Question: I am creating a beamer presentation in which I have a figure displaying several time series together with a legend (say 10 series for 10 countries). I would like to know if there is a reasonably simple way to dynamically add the series within beamer, presumably by having a chunk create 10 figures and inserting them in sequence as separate frames. The legend would also be updated as more series are added. I am guessing that a solution would involve looping over a list of 10 countries, sequentially adding a country at a time.

Below is a reasonably minimized example with a single figure showing all the series. I have kept the original data so the code is a little long I'm afraid, I hope that won't be a problem. [the Figure reference number is not displaying, for some reason, so if anyone knows how to fix this I will update the code accordingly.]
'''
\documentclass{beamer}
\setbeamertemplate{navigation symbols}{}
<<setup, include=FALSE>>=
library(knitr)
### Load Libraries:
library(ggplot2)
library(scales)
library(xlsx)
library(reshape2)
library(RColorBrewer)
### Set Color & Shape Scheme:
colorPalette <- colorRampPalette(brewer.pal(9, "Set1"))(9)
shapePalette <- c(17, 2, 16, 1, 15, 0, 18, 5, 24)
### Load Data
df <-
structure(list(Year = c(1970, 1971, 1972, 1973, 1974, 1975, 1976,
1977, 1978, 1979, 1980, 1981, 1982, 1983, 1984, 1985, 1986, 1987,
1988, 1989, 1990, 1991, 1992, 1993, 1994, 1995, 1996, 1997, 1998,
1999, 2000, 2001, 2002, 2003, 2004, 2005, 2006, 2007, 2008, 2009,
2010), US = c(3.42265371889757, 3.40883775035394, 3.48714154544623,
3.3918808399871, 3.2149786413858, 3.19962742859596, 3.26773941561925,
3.25691041518237, 3.21869258301295, 3.32930306011566, 3.54928091846329,
3.50605987885847, 3.58930933604703, 3.56947109521563, 3.39111206142848,
3.45519673484759, 3.63509892164379, 3.66190461652477, 3.62269304628001,
3.72937652705034, 3.72194002526906, 3.77418488930653, 3.78624707450568,
3.80047546800654, 3.71653349394787, 3.77606897480101, 3.88548730017041,
4.00931412858258, 4.23951158932882, 4.52108993780641, 4.50347585611652,
4.36449734409992, 4.1682991648011, 4.21151821995036, 4.47120525351423,
4.69843213308901, 4.87750093832889, 4.94023200000774, 4.36016047791801,
4.0607640596732, 4.09921895393402), Japan = c(2.9862145656143,
3.27993801479434, 3.73480428038432, 4.03650790453792, 3.96024700378101,
3.85535193733559, 3.74753619228984, 3.73415315599982, 3.78128411166629,
4.05653721191352, 4.33699408182422, 4.57194662728378, 4.74070126950775,
4.88225942346334, 4.85668276127374, 4.86434213335031, 5.29783056182241,
6.<PHONE>, 6.55780181703131, 6.92283014250265, 6.98525270056026,
6.61443218992994, 6.26683743354421, 6.09780509506938, 6.09430602943074,
6.0205640302122, 5.85719231863445, 5.76982637280404, 5.92011081443946,
6.01862462053832, 5.96279852951204, 5.89669397027792, 5.83636511534043,
5.80547391655667, 5.7075874671511, 5.73828029065974, 5.83468446323163,
5.78506098967758, 5.86809206830935, 6.19089593818452, 6.01237485111239
), Germany = c(2.25028311964994, 2.19997368560301, 2.2178393884591,
2.18479912165755, 2.20126698092742, 2.29465431841867, 2.28676888070146,
2.36449969898551, 2.45751763593208, 2.48603507321817, 2.5296440222246,
2.62013228686627, 2.72744244161062, 2.79661246602516, 2.83672792160897,
2.90342841424184, 2.94643285549051, 3.04244965338094, 3.03297460198842,
3.01193899964686, 2.93337465632571, 2.86881455730272, 2.89751818871317,
3.03685599967001, 3.07172228372608, 3.10277372448817, 3.20750040783546,
3.31142434149651, 3.4068805122629, 3.50800500275626, 3.56473937826538,
3.58484961640301, 3.63016879171539, 3.70546508418438, 3.7228401653644,
3.83695092187362, 3.77789847916255, 3.79048630783758, 3.89654156987207,
4.15195285079167, 4.11719616413334), France = c(3.10041308276844,
3.03528473434106, 3.07224268696263, 3.04564643242234, 3.03367305451033,
3.17046521393278, 3.14669782623641, 3.16669403005716, 3.18863871842954,
3.18896735512728, 3.2118056113271, 3.20743980770504, 3.12834755391509,
3.14710682768189, 3.15601383211585, 3.13941624302193, 3.17643343055692,
3.24983758397325, 3.25067186123412, 3.37771667047246, 3.43020728196131,
3.41686030175874, 3.37001936959952, 3.42404696480599, 3.39182912196306,
3.33351776785474, 3.36339959767104, 3.40141917545778, 3.41654272775737,
3.59046779724721, 3.75667824174458, 3.8453884378285, 3.99389592998013,
4.23586045226769, 4.56786143701458, 4.99891524426584, 5.33816941234829,
5.53459881682856, 5.52546980231239, 5.62610051047266, 5.74557817379884
), UK = c(3.05606066084056, 3.28136211640651, 3.53517285720912,
3.4015466274181, 3.37355298562955, 3.01189577998554, 2.82778300365569,
2.84264285305362, 2.98206660971185, 3.12871440091241, 3.09138672763463,
3.09848424547132, 3.14369391882952, 3.22093566060216, 3.32453649939209,
3.38203640523729, 3.60975706832705, 3.79175820721175, 4.01996620376656,
4.35222485547853, 4.29074956516369, 4.17858265550709, 4.10601829597889,
4.20374199691601, 4.11508157027746, 4.03388870700175, 4.10429676406955,
4.31554950891114, 4.5334498290607, 4.93968597303074, 5.14555007361808,
4.93640691154845, 4.65854702485502, 4.64802186851695, 4.81195849182541,
4.99214720462646, 5.18939866500773, 5.22710830625107, 4.90522205950409,
5.04405276332021, 5.21876019202926), Italy = c(2.39215637647118,
2.44845609346066, 2.57763397859687, 2.5316735314333, 2.81963001666614,
3.20731869907343, 3.04031888674008, 2.99802984507696, 2.9399636053426,
2.98448248214816, 3.21914189644141, 3.6486889809305, 3.82528788673797,
3.7839347408454, 3.68725754425826, 3.63013782782453, 3.71188604347889,
3.72564825455312, 3.69103408796593, 4.01046564977317, 4.48058507188833,
4.85343617432174, 5.34193146606732, 5.75157758748574, 5.55896964791881,
5.18387020411741, 5.13555481434592, 5.2948199364687, 5.50848886386976,
5.61393915207144, 5.63190988601601, 5.61666627489398, 5.69557515734195,
5.88376044815484, 5.99564177268367, 6.2362241942999, 6.37208451589795,
6.42483181625212, 6.60711186696451, 6.90849908711598, 6.76471157203947
), Canada = c(2.46999246515975, 2.51899440684339, 2.51072441779505,
2.46367577973226, 2.38599551549661, 2.41613850112873, 2.35867265240764,
2.43115439201043, 2.50563564378943, 2.54935677726461, 2.64401591844765,
2.61476256582721, 2.72962132388488, 2.76836750499094, 2.76034296473846,
2.74156887850989, 2.84357489511072, 2.82102192429222, 2.7618487567955,
2.83942901661988, 2.94356263791855, 3.07986195414658, 3.25522196117649,
3.40971743227054, 3.47667187371024, 3.46293485753507, 3.62994233169318,
3.73637768424018, 3.80416175315756, 3.77481010019493, 3.65484296538209,
3.68033672114661, 3.57770233271274, 3.55367989746207, 3.59965457056012,
3.72599178459817, 3.88252681901122, 4.01544408308135, 3.82752126884386,
4.12591287289822, 4.16188986951361), Australia = c(3.29797647418749,
3.38491225540234, 3.44029047212715, 3.47125566425928, 3.4810218921083,
3.48844677886234, 3.45360682034598, 3.41383660897562, 3.48141675382338,
3.36482181389334, 3.37038861174626, 3.45350624176025, 3.46800728369306,
3.51340651593045, 3.45348452180453, 3.49922503882649, 3.49995742217246,
3.50727511525372, 3.55283382684878, 3.75439065549366, 3.86282026029909,
4.00909028345048, 4.09888554022219, 4.03008779282658, 4.0786015030136,
4.1171195564421, 4.00527485567151, 4.06619881966008, 4.17322264837539,
4.2885540538951, 4.42376485715699, 4.53847634962058, 4.63205164187482,
4.8161720868947, 5.00224755604537, 5.21903971255623, 5.3206272356995,
5.55203639942649, 5.43848775952897, 5.03805394614743, 5.17911849231265
), Spain = c(NA, NA, NA, NA, NA, NA, NA, NA, NA, NA, NA, NA,
NA, NA, NA, NA, NA, 3.61582686985211, 3.85335841950962, 4.15596177940659,
4.34864142485489, 4.57079367080665, 4.52903738374002, 4.43043021221076,
4.43875554480713, 4.29525396408518, 4.32973357345343, 4.32844261880396,
4.42181465426299, 4.62656574873193, 4.78983037420811, 5.06749639036482,
5.458653674397, 5.98283114191667, 6.65596447354794, 7.24210561415232,
7.68573552177333, 7.92455000411218, 7.86235658455681, 7.8884251146486,
7.55209874234684)), .Names = c("Year", "US", "Japan", "Germany",
"France", "UK", "Italy", "Canada", "Australia", "Spain"), row.names = c(NA,
-41L), class = "data.frame")
df <- melt(df, id.var = "Year")
names(df) <- c("Year","Country", "Percent")
@
egin{document}
itle{Beamer 'Overlay' with exttt{knitr}}
\subtitle{1. Code overlays for each country data \
2. Fix Figure reference not displaying}
uthor{PatrickT based on Piketty}
\date{}
\maketitle
egin{frame}[fragile]% need [fragile] option
rametitle{Plot}
<<Figure1, fig.cap = '[Figure 5.3] http://piketty.pse.ens.fr/fr/capital21c', fig.height=4, fig.width=6, out.width='1\maxwidth', dev='pdf', fig.align='center', cache=TRUE, warning=FALSE, echo=FALSE>>=
(p1 <- ggplot(data = df, aes(x = Year, y = Percent, group = Country, shape = Country, colour = Country)) + geom_line() + geom_point(aes(shape = Country, colour = Country), size = 3) + ylab("Value of private capital (% national income)") + xlab("") + theme_bw() + scale_y_continuous(labels = percent, breaks = pretty_breaks(n = 6)) + scale_x_continuous(breaks = seq(1970, 2010, by = 5)) + scale_shape_manual(name = "Country", values = shapePalette[1:9]) + scale_colour_manual(name = "Country", values = colorPalette[1:9]) + theme(legend.key = element_blank(), legend.position = c(.2, .75), legend.background = element_rect(colour = 'black')) + guides(shape = guide_legend(ncol = 2)))
@
\end{frame}
\end{document}
'''
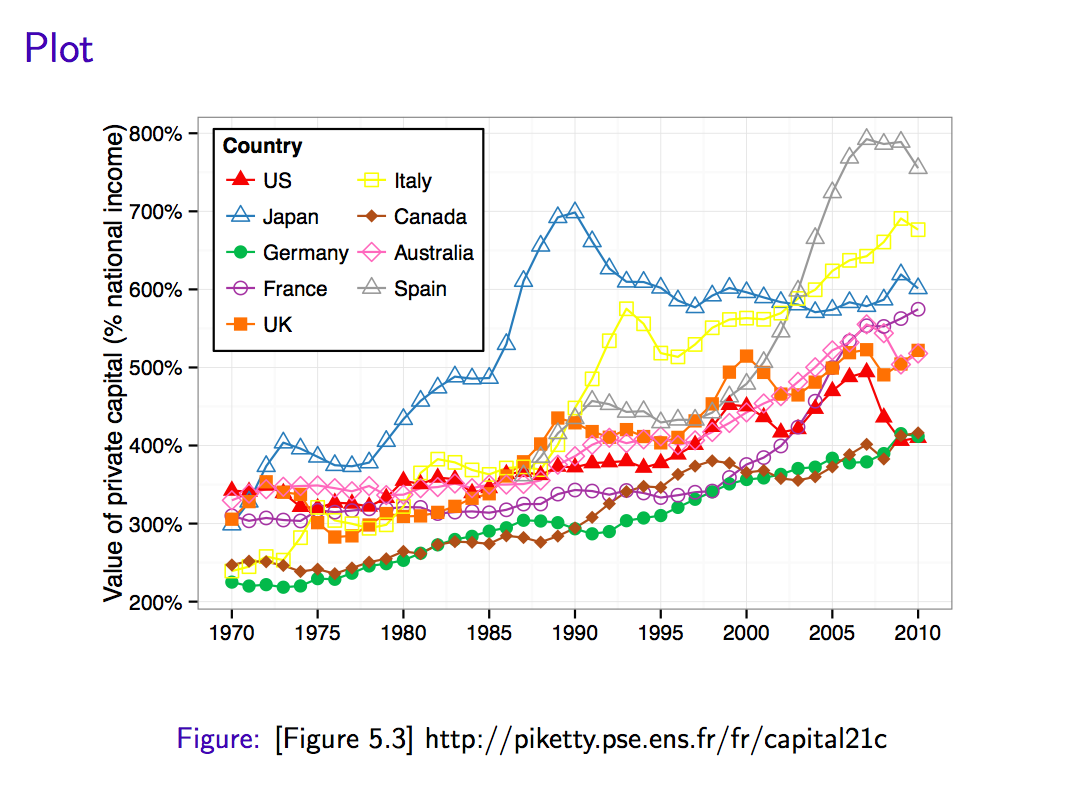
Answer: I put together a dynamic plot using 'rCharts' and 'nPlot', based on the 'nvd3/d3' library. Not the beamer/pdf approach I was looking for, but satisfactory for my purpose:
'''
'''{r 'Figure_5_3_rCharts', message = FALSE, warning = FALSE, error = FALSE, echo = FALSE, tidy = FALSE, cache = FALSE}
require(rCharts)
load("../../data/df_5_3.Rda")
# round data for rChart tooltip display
df_5_3$value <- round(df_5_3$value, 3)
n <- nPlot(data = df_5_3, value ~ Year, group = 'variable', color = 'variable', shape = 'variable', type = 'lineChart')
n$chart(forceY = c(2, 7))
n$yAxis(axisLabel = 'Value of private capital (% national income)')
n$chart(margin = list(left = 80))
n$yAxis(tickFormat = "#! function(d) {return Math.round(d*100*100)/100 + '%'} !#")
n$xAxis(axisLabel = 'Year')
n$chart(useInteractiveGuideline = TRUE)
n$chart(color = colorPalette)
n$addParams(height = 500, width = 800)
n$setTemplate(afterScript = '<style>
.nv-point {
stroke-opacity: 1!important;
stroke-width: 5px!important;
fill-opacity: 1!important;
}
</style>')
n$save('figures/Figure_5_3.html', standalone = TRUE)
'''
<iframe src = 'figures/Figure_5_3.html' alt = "Figure 5.3. Private capital in rich countries, <PHONE>.">
</iframe><icaption class = 'icaption'>Figure 5.3. Private capital is worth between 2 and 3.5 years of national income in rich countries in 1970, and between 4 and 7 years of national income in 2010.</icaption>
<footer class = 'footnote'>
Concept and data: Thomas Piketty. Chart created with ''rCharts'' (author: Ramnath Vaidyanathan)
</footer>
'''
I left a few extra pieces at the bottom, the 'icaption' and 'footer' in case someone finds it useful. Here's a screenshot: